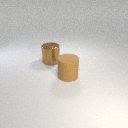
large brown rubber cylinder in front of large brown metal cylinder